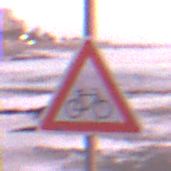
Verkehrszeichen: RadverkehrLinks
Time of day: SunriseSunset
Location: Outdoor (Urban)
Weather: PartlyCloudy
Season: NotSpecified
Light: Natural